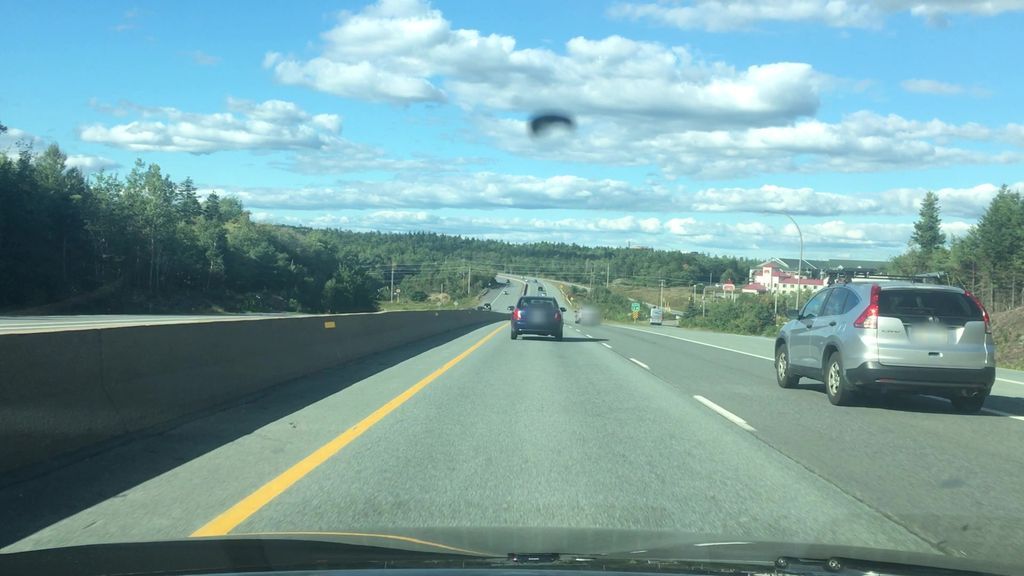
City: halifax